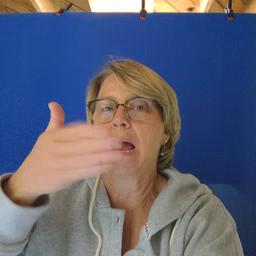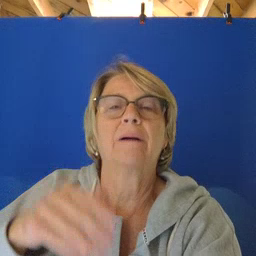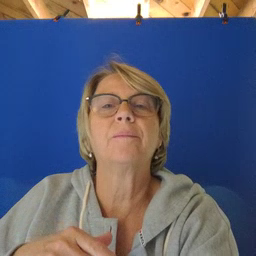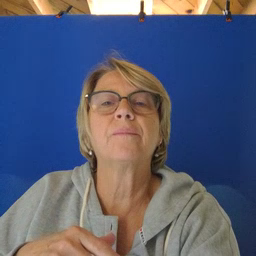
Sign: flag